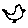
Label: bird